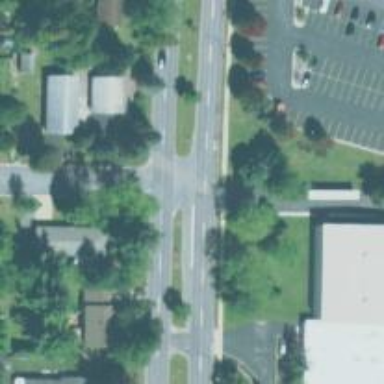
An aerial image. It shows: Road with stop sign.